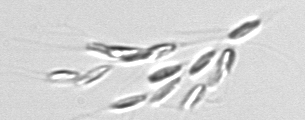
Label: Dinobryon